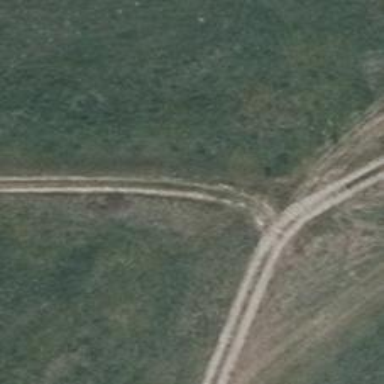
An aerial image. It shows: Grassy track with grade 5 track type.